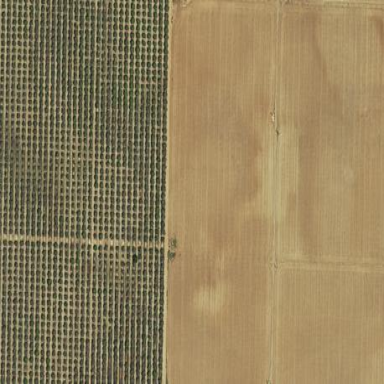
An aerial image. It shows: Lush orange orchard with agricultural properties. The orchard is filled with orange trees.